Fundus camera: zeiss
Shooting center: midpoint
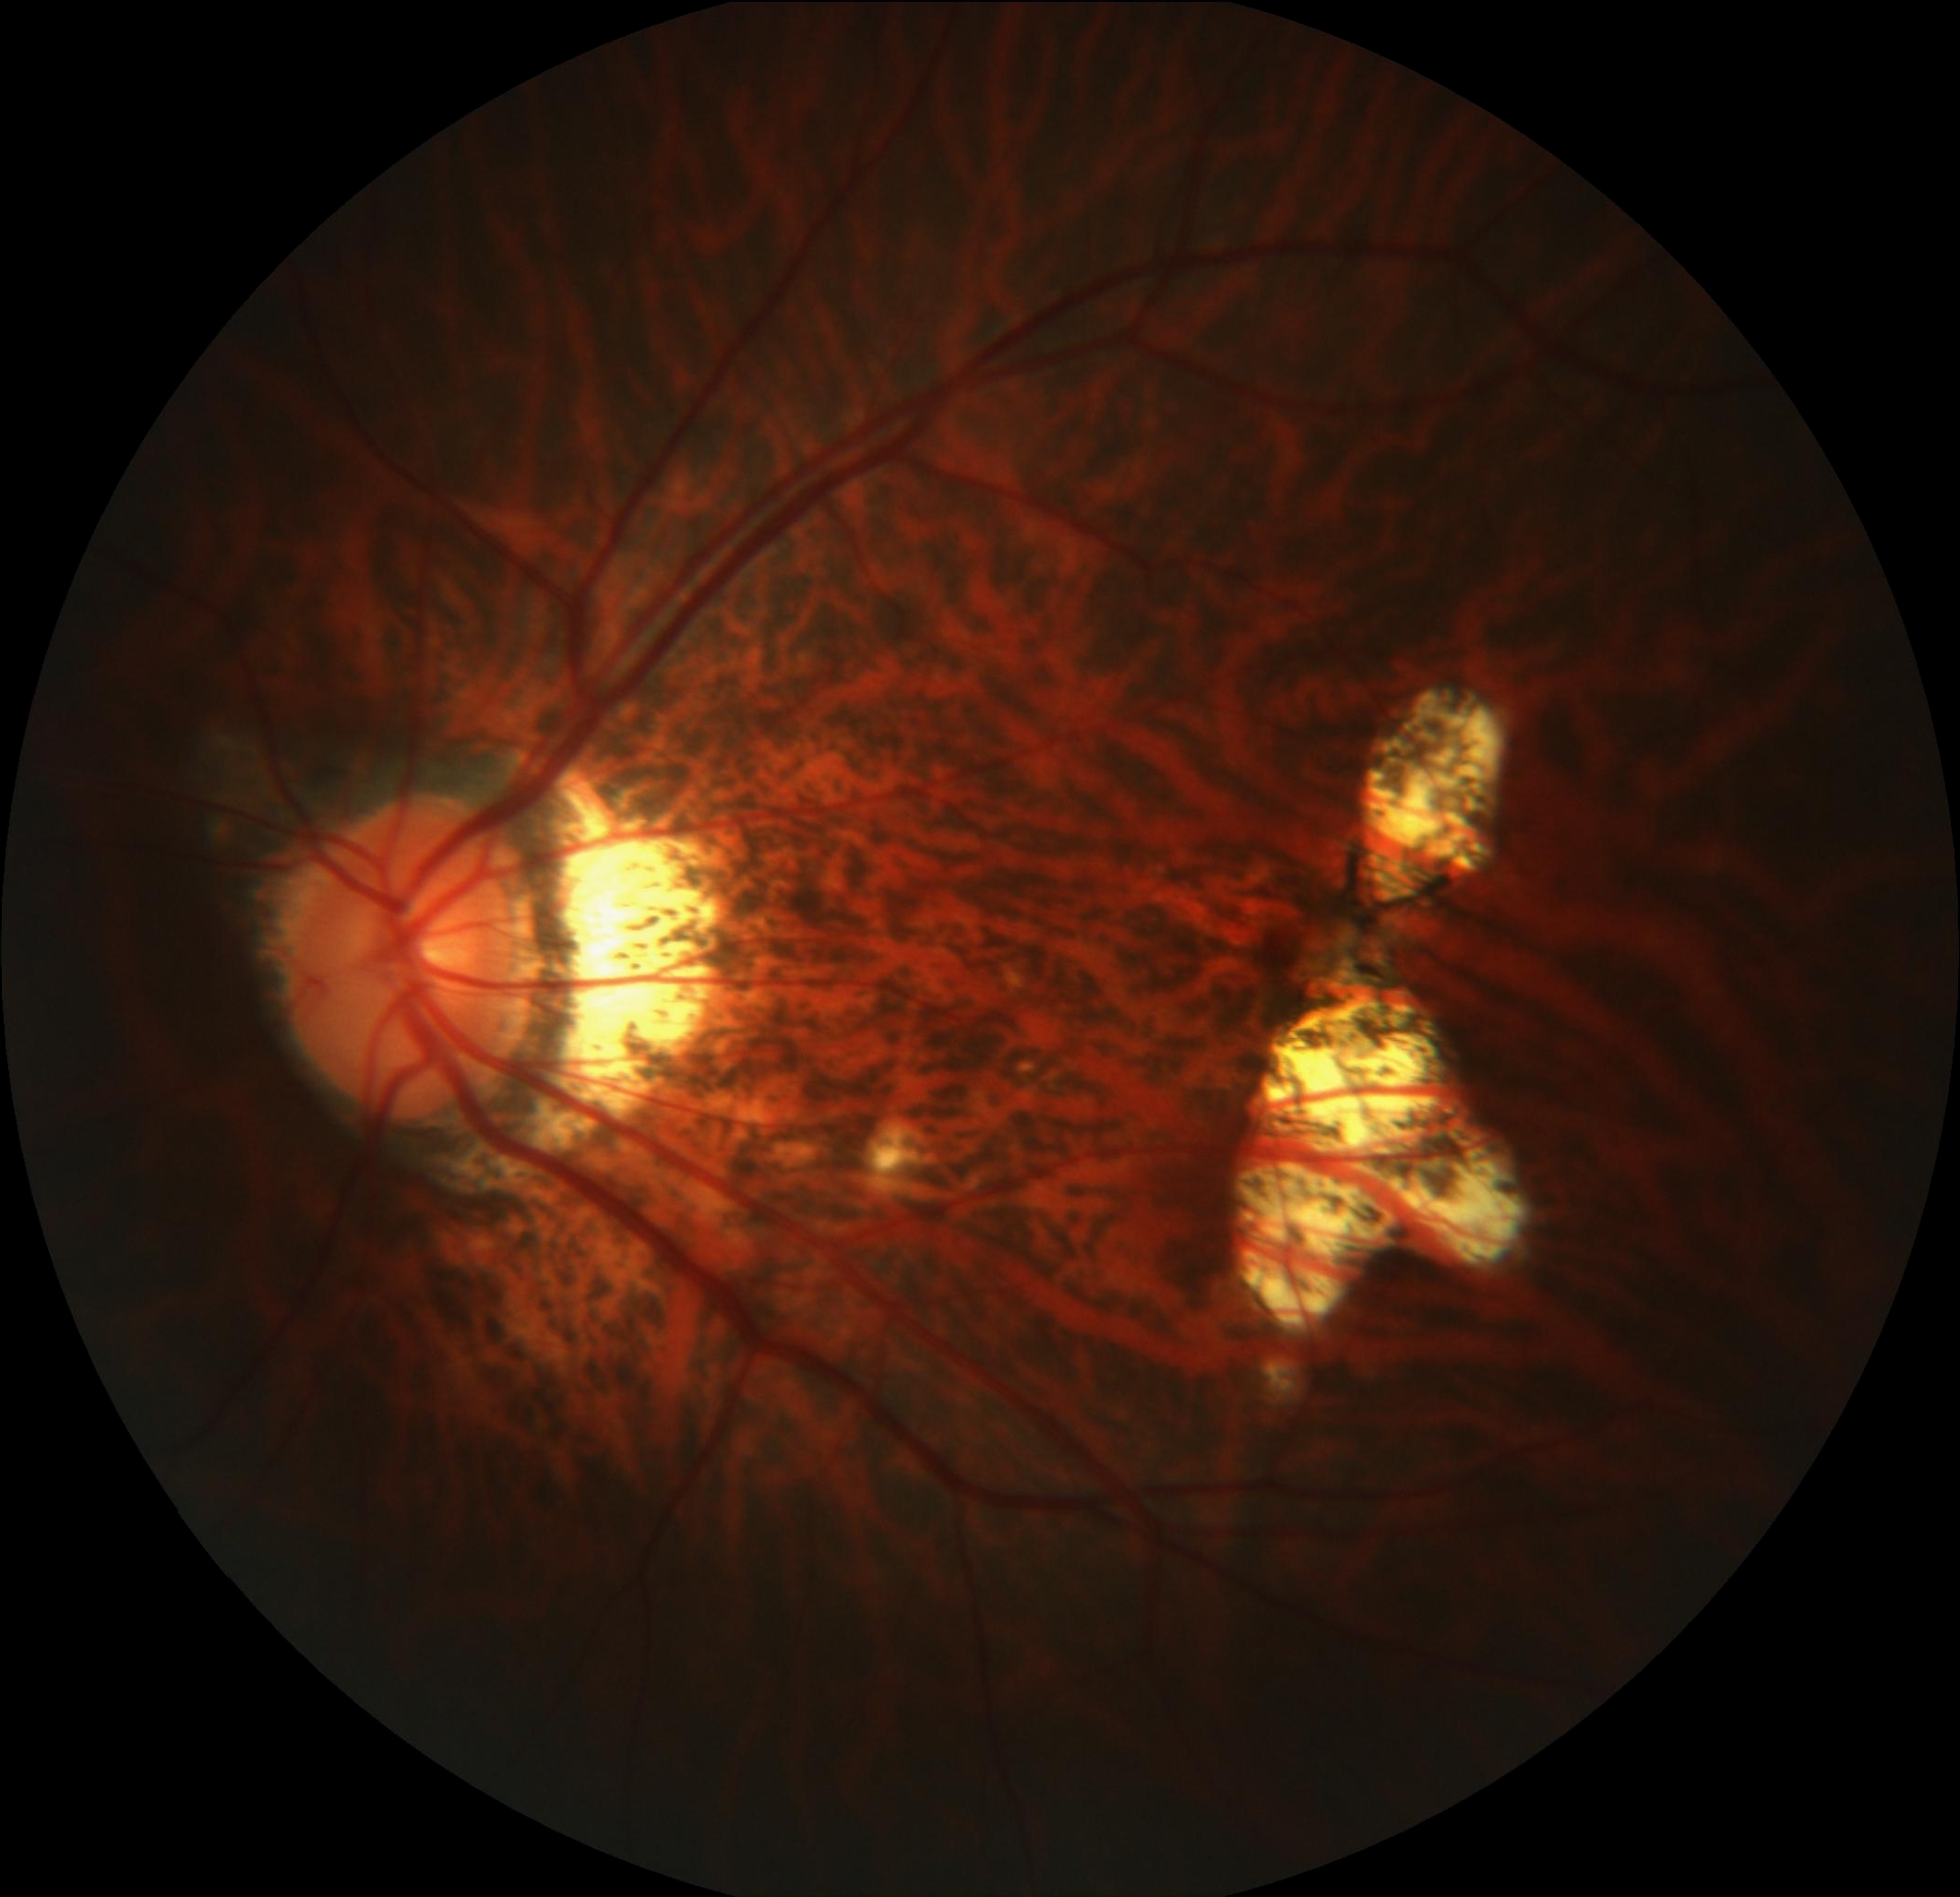
Pathologic myopia: yes
Patchy retinal atrophy: present
Retinal detachment: absent